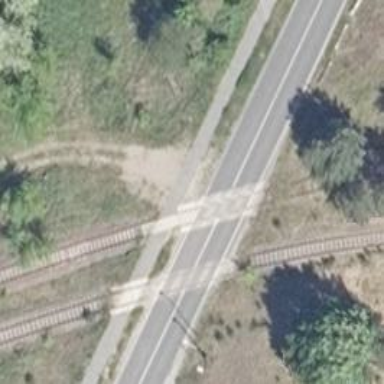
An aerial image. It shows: Crossing for the railway.